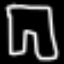
Label: pants